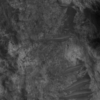
Label: not_dusty